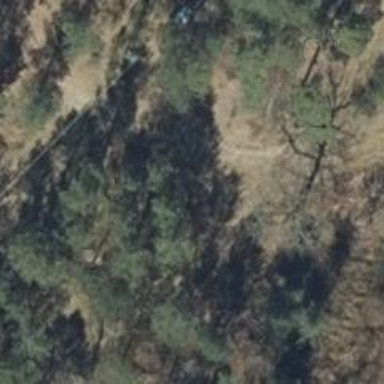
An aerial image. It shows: Sandy track road with grade3 tracktype.